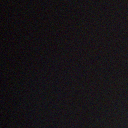
Screen state: off